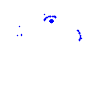
Particle: proton